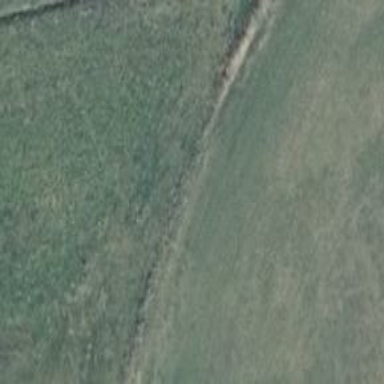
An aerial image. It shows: Track with grass surface categorized as grade4 tracktype.